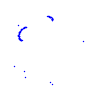
Particle: proton